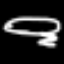
Label: frog